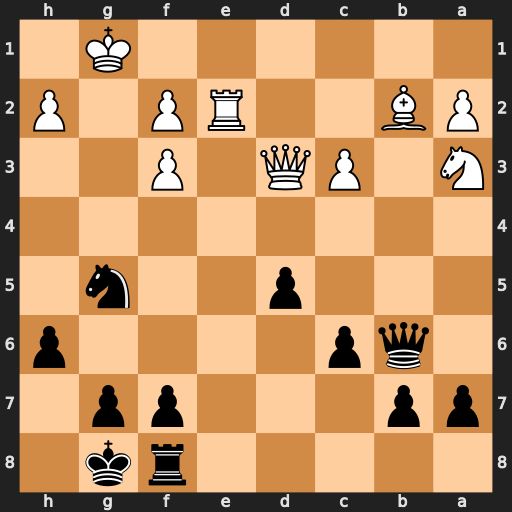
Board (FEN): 5rk1/pp3pp1/1qp4p/3p2n1/8/N1PQ1P2/PB2RP1P/6K1
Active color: b
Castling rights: -
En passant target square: -
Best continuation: Nh3+ Kf1 Nf4 Qe3 Nxe2